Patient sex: M
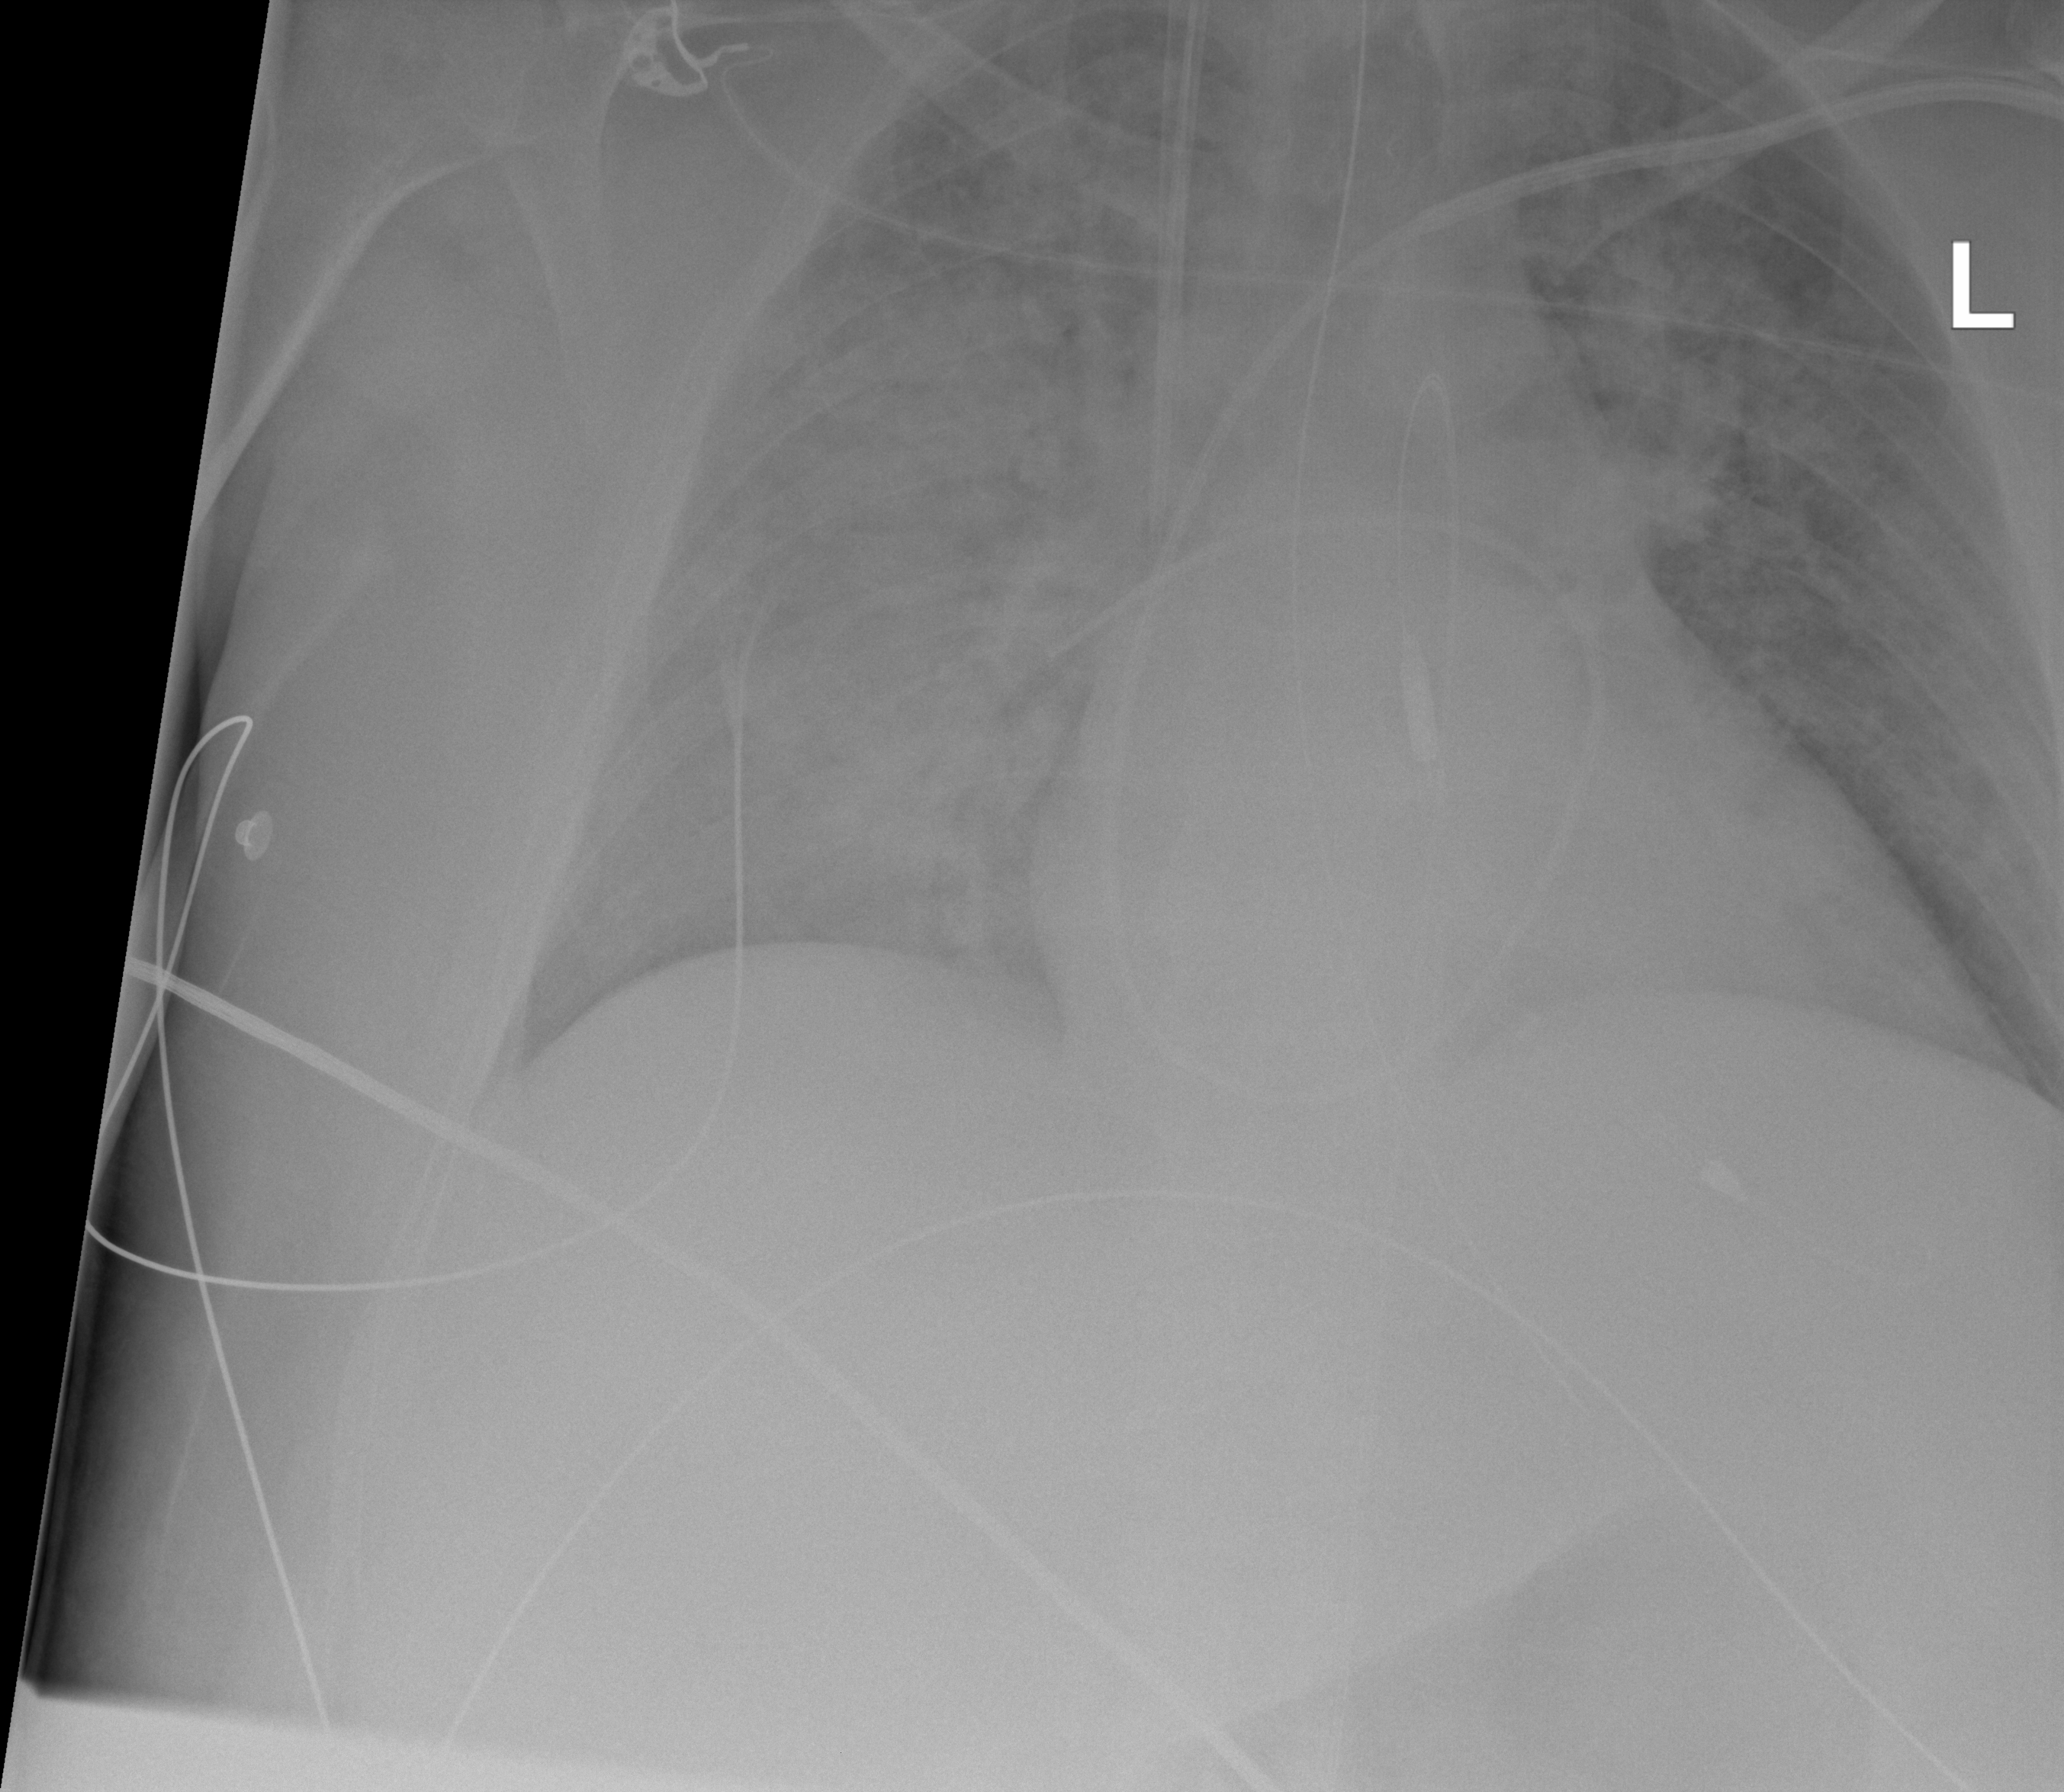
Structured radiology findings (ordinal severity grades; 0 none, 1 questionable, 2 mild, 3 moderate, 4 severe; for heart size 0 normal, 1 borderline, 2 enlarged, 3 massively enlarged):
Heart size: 1
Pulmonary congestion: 2
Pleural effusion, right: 0
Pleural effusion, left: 0
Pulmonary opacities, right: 3
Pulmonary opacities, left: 2
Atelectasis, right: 2
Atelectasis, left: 2